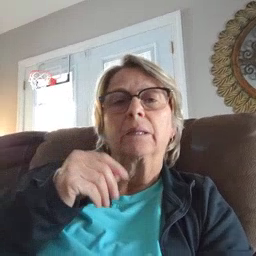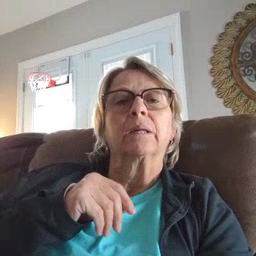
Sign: sleepy